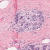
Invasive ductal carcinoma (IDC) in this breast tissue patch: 0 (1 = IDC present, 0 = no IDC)